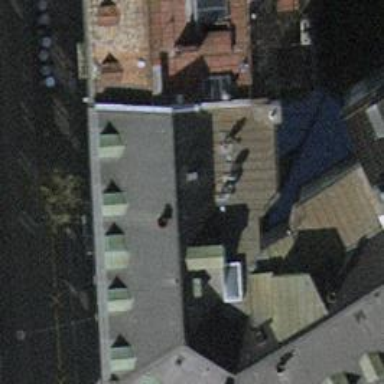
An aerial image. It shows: Restaurant.